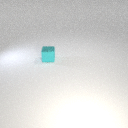
small cyan metal cube